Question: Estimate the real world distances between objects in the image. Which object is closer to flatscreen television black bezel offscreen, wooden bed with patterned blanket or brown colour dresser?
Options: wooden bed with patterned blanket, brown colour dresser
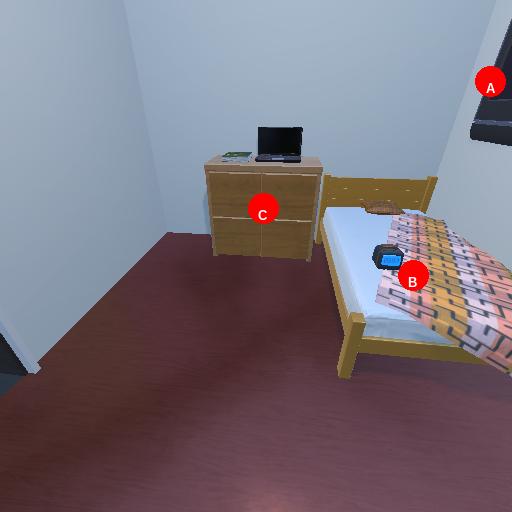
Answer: wooden bed with patterned blanket